Interaction volume radius: 10 \u00c5
Interaction volume height: 30 \u00c5
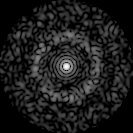
Disorder parameter: 0.8646